Brain MRI, t2w sequence, axial 2D slice.
Patient: age 35, sex F, weight 95 kg, height 1.95 m
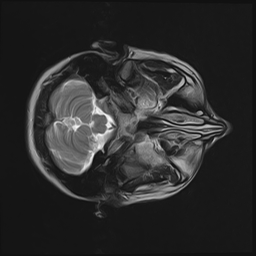